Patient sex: M
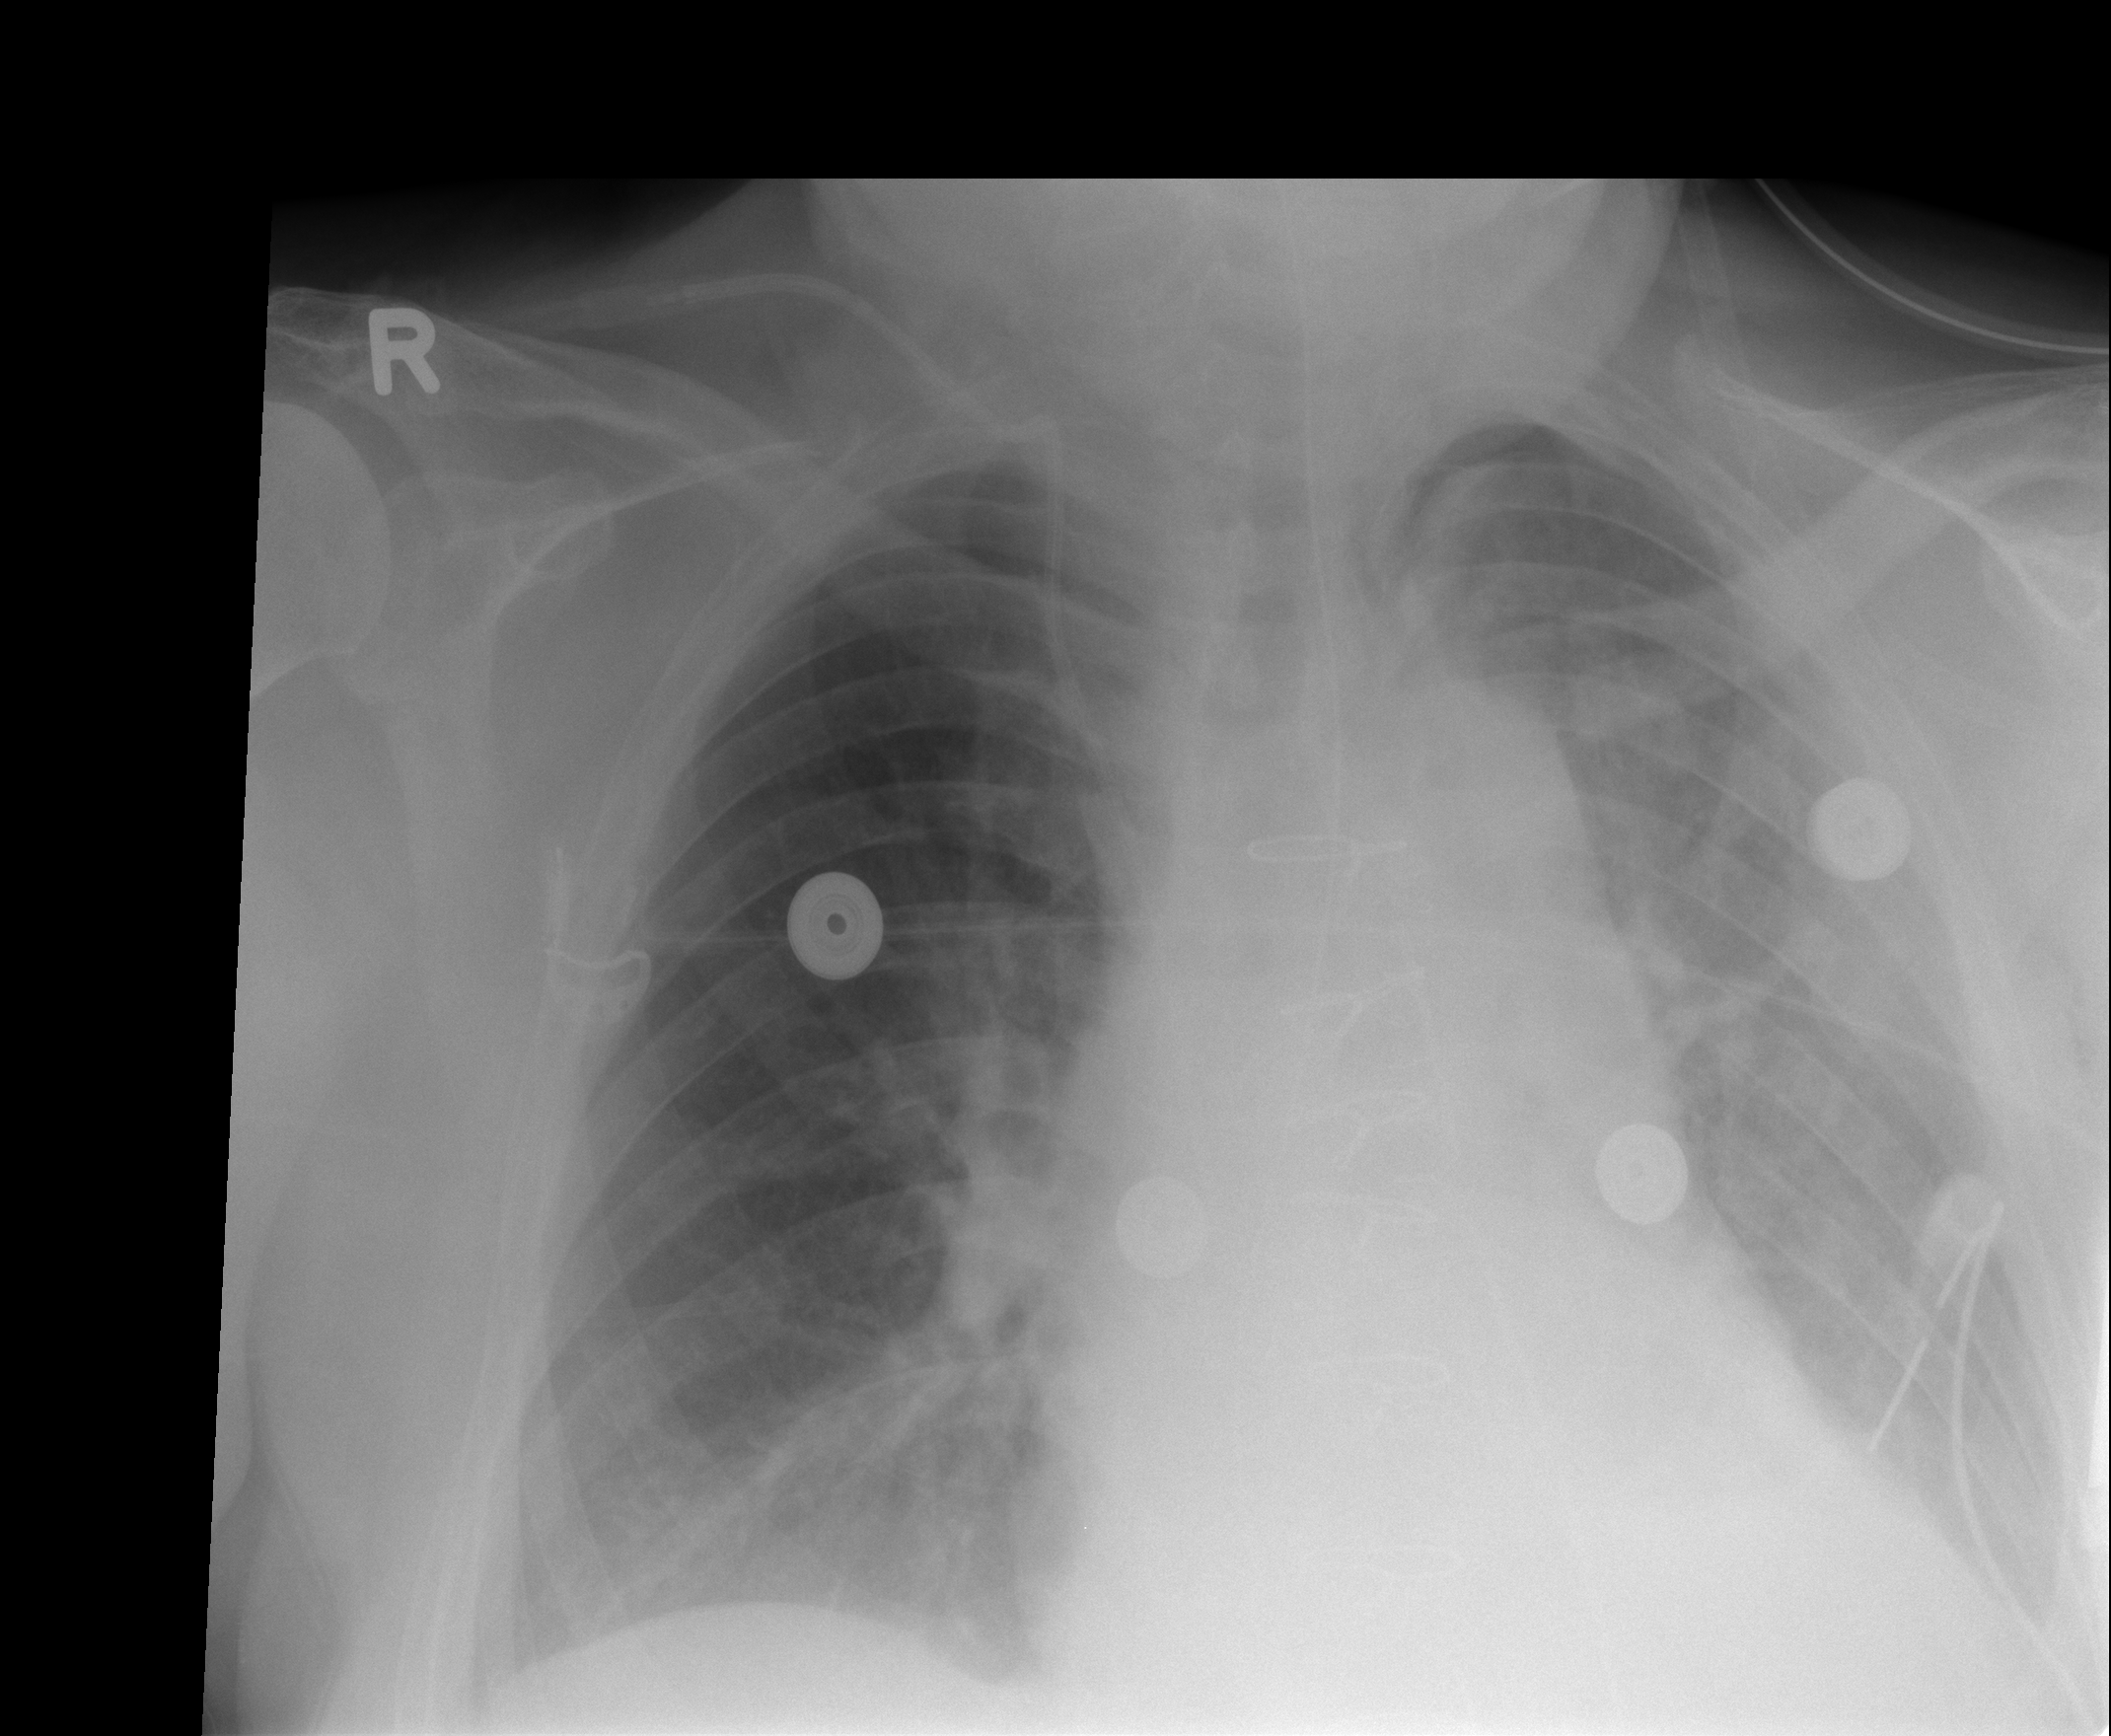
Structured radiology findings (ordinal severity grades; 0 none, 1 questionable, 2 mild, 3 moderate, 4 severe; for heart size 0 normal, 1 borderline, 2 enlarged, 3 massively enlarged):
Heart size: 2
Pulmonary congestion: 2
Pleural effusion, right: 0
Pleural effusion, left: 2
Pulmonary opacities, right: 2
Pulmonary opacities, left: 2
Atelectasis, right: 0
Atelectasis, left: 2